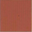
Piece: xx